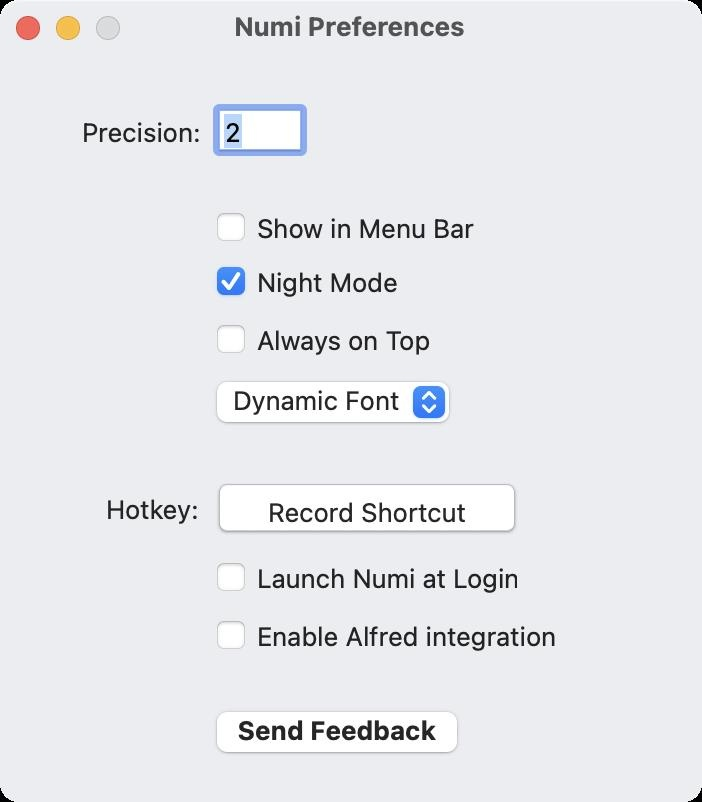
Accessibility tree:
{"name": "Numi_Preferences", "role": "AXWindow", "description": null, "role_description": "standard window", "value": null, "position": "580.00;156.00", "size": "351;401", "children": [{"name": null, "role": "AXStaticText", "description": null, "role_description": "text", "value": "Hotkey:", "position": "51.00;245.50", "size": "52;17", "children": []}, {"name": "Launch_Numi_at_Login", "role": "AXCheckBox", "description": null, "role_description": "checkbox", "value": 0, "position": "106.50;279.50", "size": "152;18", "children": []}, {"name": "Show_in_Menu_Bar", "role": "AXCheckBox", "description": null, "role_description": "checkbox", "value": 0, "position": "106.50;104.50", "size": "135;18", "children": []}, {"name": null, "role": "AXButton", "description": null, "role_description": "shortcut", "value": "Not set", "position": "107.50;239.00", "size": "152;31", "children": []}, {"name": null, "role": "AXStaticText", "description": null, "role_description": "text", "value": "Precision:", "position": "39.00;57.00", "size": "64;17", "children": []}, {"name": null, "role": "AXTextField", "description": "Precision", "role_description": "text field", "value": "2", "position": "108.50;54.00", "size": "43;22", "children": []}, {"name": "Night_Mode", "role": "AXCheckBox", "description": null, "role_description": "checkbox", "value": 1, "position": "106.50;131.50", "size": "97;18", "children": []}, {"name": "Send_Feedback", "role": "AXButton", "description": null, "role_description": "button", "value": null, "position": "101.50;351.00", "size": "134;32", "children": []}, {"name": "Always_on_Top", "role": "AXCheckBox", "description": null, "role_description": "checkbox", "value": 0, "position": "106.50;160.50", "size": "113;18", "children": []}, {"name": null, "role": "AXPopUpButton", "description": null, "role_description": "pop up button", "value": "Dynamic Font", "position": "105.50;190.00", "size": "123;25", "children": []}, {"name": "Enable_Alfred_integration", "role": "AXCheckBox", "description": null, "role_description": "checkbox", "value": 0, "position": "106.50;308.50", "size": "176;18", "children": []}, {"name": null, "role": "AXButton", "description": null, "role_description": "close button", "value": null, "position": "7.00;6.00", "size": "14;16", "children": []}, {"name": null, "role": "AXButton", "description": null, "role_description": "zoom button", "value": null, "position": "47.00;6.00", "size": "14;16", "children": [{"name": null, "role": "AXGroup", "description": null, "role_description": "group", "value": null, "position": "47.00;6.00", "size": "14;16", "children": []}]}, {"name": null, "role": "AXButton", "description": null, "role_description": "minimize button", "value": null, "position": "27.00;6.00", "size": "14;16", "children": []}, {"name": null, "role": "AXStaticText", "description": null, "role_description": "text", "value": "Numi Preferences", "position": "115.00;5.00", "size": "120;16", "children": []}]}